Question: I want to count the gaps (columns filled with NULL) in a window v, but I don't know how.

'''
IF OBJECT_ID('tempdb..#X') IS NOT NULL DROP TABLE #X;
CREATE TABLE #X
(
ID INT IDENTITY(1,1) PRIMARY KEY,
v INT
);
INSERT INTO #X
SELECT 121 UNION ALL SELECT NULL UNION ALL SELECT NULL
UNION ALL SELECT 312 UNION ALL SELECT NULL UNION ALL SELECT NULL UNION ALL SELECT NULL
UNION ALL SELECT 123 UNION ALL SELECT NULL UNION ALL SELECT NULL
UNION ALL SELECT 415 UNION ALL SELECT 416 UNION ALL SELECT NULL UNION ALL SELECT NULL UNION ALL SELECT NULL
UNION ALL SELECT 200;
SELECT
ID, v, s, n, m, x, c
FROM
(SELECT
ID, v,
MAX(v) OVER (PARTITION BY c) s,
ROW_NUMBER() OVER (PARTITION BY c ORDER BY ID DESC) n,
ROW_NUMBER() OVER (PARTITION BY c ORDER BY ID) - 1 m,
COUNT(CASE WHEN v IS NULL THEN 1 END) OVER (PARTITION BY c) x,
c
FROM
(SELECT
ID, v,
-- c = COUNT(CASE WHEN v IS NULL THEN 1 END) OVER (ORDER BY ID)
c = COUNT(v) OVER (ORDER BY ID)
FROM
#X) a
) a
ORDER BY
ID;
'''
Calculation c is close, but it doesn't work on two filled columns in a row.
Could anyone give a hint please?
---
Thank you guys, this works for me now.
<URL>
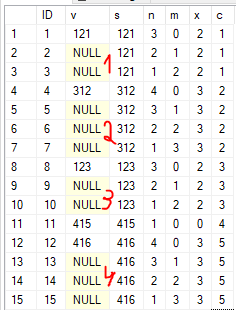
Answer: If you want to enumerate the periods of NULL-ness, you can use a cumulative count the get the non-null values and then enumerate them:
'''
select t.*,
(case when v is null then dense_rank() over (partition by v order by null_grp)
end) as newcolumn
from (select t.*,
count(v) over (order by id) as null_grp
from t
) t;
'''
<URL> is a db<>fiddle.